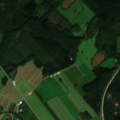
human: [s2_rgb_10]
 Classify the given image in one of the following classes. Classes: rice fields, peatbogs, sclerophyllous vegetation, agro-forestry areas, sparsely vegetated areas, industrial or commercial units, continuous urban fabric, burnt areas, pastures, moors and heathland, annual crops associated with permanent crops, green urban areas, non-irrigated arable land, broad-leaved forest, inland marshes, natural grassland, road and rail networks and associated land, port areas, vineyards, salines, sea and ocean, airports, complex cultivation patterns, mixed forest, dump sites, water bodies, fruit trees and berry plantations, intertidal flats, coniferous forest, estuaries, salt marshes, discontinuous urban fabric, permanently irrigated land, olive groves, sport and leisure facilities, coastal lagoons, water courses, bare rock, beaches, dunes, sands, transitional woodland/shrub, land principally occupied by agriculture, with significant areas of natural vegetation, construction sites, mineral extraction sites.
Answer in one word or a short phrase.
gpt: non-irrigated arable land, land principally occupied by agriculture, with significant areas of natural vegetation, coniferous forest, mixed forest